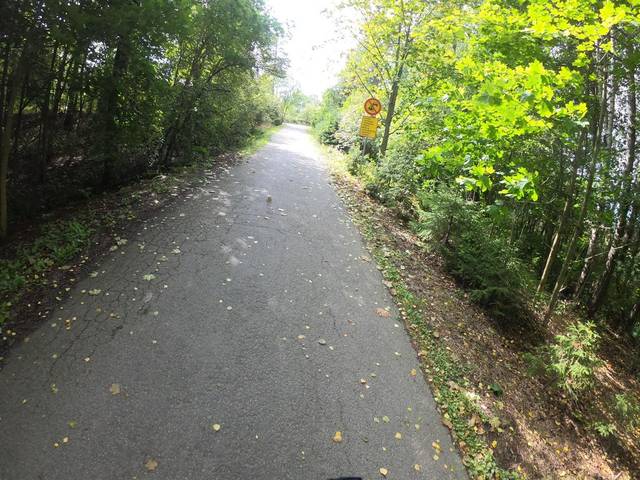
Region: Finland
Coordinates: 60.205, 24.848